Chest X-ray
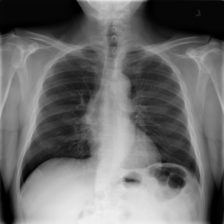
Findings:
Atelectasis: negative
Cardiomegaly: negative
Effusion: negative
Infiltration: negative
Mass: negative
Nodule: negative
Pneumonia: negative
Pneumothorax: negative
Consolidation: positive
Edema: negative
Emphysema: negative
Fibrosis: negative
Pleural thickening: negative
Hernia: negative